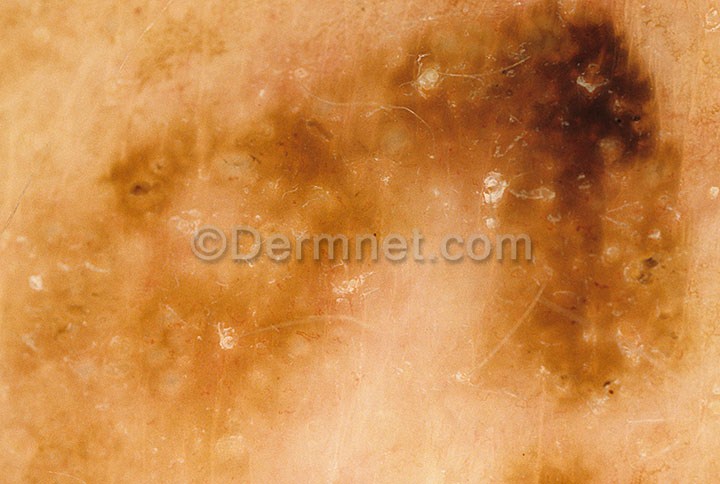
Disease: Seborrheic Keratoses and other Benign Tumors